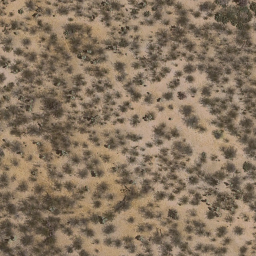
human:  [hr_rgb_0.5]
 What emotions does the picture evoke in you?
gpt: chaparral